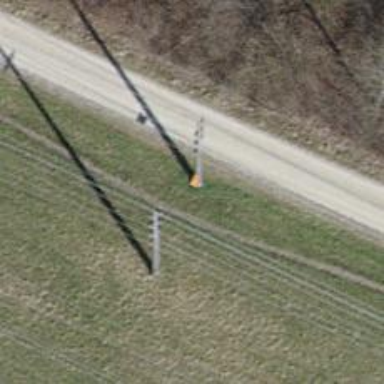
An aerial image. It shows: Pipeline marker.